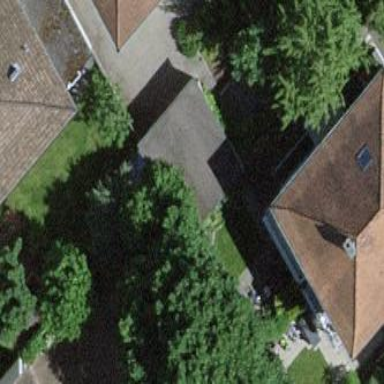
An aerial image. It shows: Group of garages.